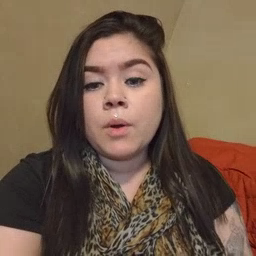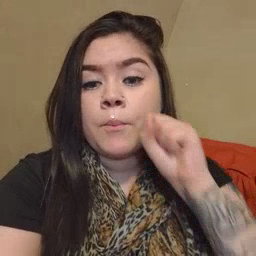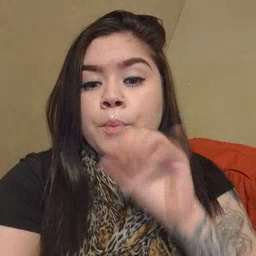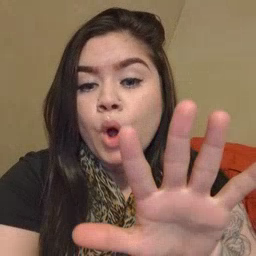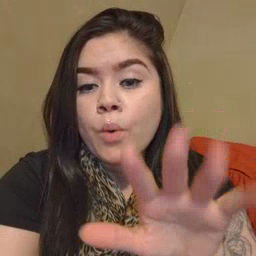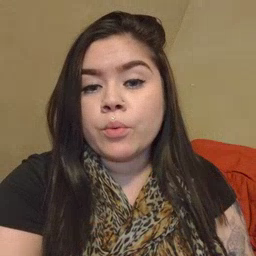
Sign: blow